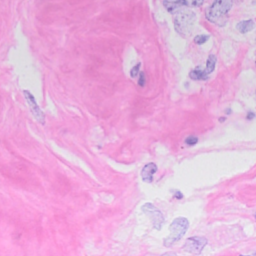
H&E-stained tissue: Breast